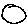
Label: circle